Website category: sports
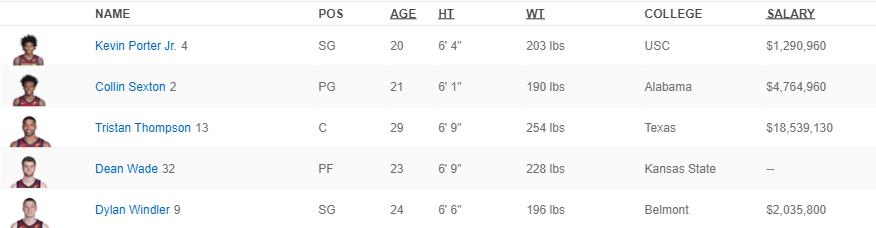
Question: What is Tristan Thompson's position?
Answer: C

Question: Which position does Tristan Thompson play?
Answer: C

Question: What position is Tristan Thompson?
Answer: C

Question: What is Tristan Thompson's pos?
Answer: C

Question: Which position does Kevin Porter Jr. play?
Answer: SG

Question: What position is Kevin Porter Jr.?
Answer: SG

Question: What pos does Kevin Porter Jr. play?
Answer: SG

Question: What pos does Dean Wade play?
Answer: PF

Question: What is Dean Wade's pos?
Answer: PF

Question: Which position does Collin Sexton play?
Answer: PG

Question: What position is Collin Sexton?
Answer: PG

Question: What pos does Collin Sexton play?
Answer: PG

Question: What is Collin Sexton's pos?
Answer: PG

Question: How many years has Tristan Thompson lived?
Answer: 29

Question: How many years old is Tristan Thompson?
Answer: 29

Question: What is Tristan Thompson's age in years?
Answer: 29

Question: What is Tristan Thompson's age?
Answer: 29

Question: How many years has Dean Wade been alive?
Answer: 23

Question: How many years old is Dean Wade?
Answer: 23

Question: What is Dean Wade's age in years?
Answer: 23

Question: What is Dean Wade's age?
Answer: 23

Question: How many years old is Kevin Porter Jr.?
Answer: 20

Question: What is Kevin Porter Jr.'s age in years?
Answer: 20

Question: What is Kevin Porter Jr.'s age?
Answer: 20

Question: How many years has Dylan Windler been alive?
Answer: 24

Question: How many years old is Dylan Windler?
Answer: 24

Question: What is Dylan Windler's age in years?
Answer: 24

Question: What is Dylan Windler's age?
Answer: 24

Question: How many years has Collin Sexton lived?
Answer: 21

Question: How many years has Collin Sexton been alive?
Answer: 21

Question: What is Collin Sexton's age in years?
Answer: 21

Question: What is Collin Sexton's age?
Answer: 21

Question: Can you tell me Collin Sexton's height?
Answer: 6' 1"

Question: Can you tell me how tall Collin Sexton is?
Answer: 6' 1"

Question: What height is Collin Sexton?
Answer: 6' 1"

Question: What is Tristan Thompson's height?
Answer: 6' 9"

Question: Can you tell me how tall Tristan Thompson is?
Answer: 6' 9"

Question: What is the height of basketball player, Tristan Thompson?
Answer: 6' 9"

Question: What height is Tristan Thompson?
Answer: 6' 9"

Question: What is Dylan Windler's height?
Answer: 6' 6"

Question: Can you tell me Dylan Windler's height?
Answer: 6' 6"

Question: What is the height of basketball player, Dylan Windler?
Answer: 6' 6"

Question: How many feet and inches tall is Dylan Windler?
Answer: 6' 6"

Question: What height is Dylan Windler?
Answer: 6' 6"

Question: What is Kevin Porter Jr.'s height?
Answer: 6' 4"

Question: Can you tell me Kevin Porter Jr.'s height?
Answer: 6' 4"

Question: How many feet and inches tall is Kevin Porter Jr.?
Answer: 6' 4"

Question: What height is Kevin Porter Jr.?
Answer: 6' 4"

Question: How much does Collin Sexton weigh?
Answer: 190 lbs

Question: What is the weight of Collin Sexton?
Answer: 190 lbs

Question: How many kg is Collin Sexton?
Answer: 190 lbs

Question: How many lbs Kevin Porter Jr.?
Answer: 203 lbs

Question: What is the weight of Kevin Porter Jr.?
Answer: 203 lbs

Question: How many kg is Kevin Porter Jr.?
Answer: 203 lbs

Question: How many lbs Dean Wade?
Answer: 228 lbs

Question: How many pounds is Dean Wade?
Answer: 228 lbs

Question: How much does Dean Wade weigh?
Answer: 228 lbs

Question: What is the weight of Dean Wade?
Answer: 228 lbs

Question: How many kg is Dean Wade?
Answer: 228 lbs

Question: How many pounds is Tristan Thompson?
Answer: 254 lbs

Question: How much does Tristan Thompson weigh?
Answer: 254 lbs

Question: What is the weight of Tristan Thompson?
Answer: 254 lbs

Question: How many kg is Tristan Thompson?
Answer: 254 lbs

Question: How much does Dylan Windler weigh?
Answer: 196 lbs